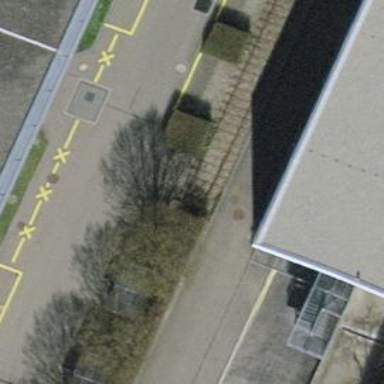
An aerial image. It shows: Railway buffer stop.